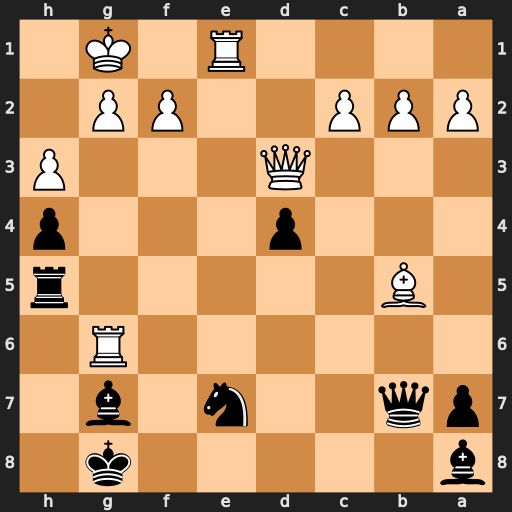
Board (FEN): b5k1/pq2n1b1/6R1/1B5r/3p3p/3Q3P/PPP2PP1/4R1K1
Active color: b
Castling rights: -
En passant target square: -
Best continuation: Nxg6 Qxg6 Qxg2+ Qxg2 Bxg2 Bc4+ Bd5